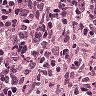
Metastatic tissue present: no